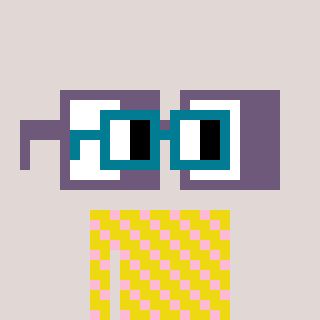
a pixel art character with square dark green glasses, a glasses-shaped head and a yellow-colored body on a warm background